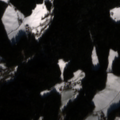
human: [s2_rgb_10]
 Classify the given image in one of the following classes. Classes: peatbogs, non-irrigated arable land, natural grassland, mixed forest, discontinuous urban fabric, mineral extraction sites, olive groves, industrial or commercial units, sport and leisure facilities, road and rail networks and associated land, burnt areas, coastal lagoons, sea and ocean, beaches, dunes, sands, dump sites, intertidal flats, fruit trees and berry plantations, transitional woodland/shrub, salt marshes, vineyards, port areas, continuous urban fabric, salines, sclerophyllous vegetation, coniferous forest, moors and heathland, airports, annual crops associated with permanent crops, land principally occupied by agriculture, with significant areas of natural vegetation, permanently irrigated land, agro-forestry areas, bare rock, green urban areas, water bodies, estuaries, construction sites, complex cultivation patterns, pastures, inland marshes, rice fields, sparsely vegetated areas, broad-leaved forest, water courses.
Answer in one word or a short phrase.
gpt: non-irrigated arable land, pastures, complex cultivation patterns, land principally occupied by agriculture, with significant areas of natural vegetation, coniferous forest